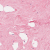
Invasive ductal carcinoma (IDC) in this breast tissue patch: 0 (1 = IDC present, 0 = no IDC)